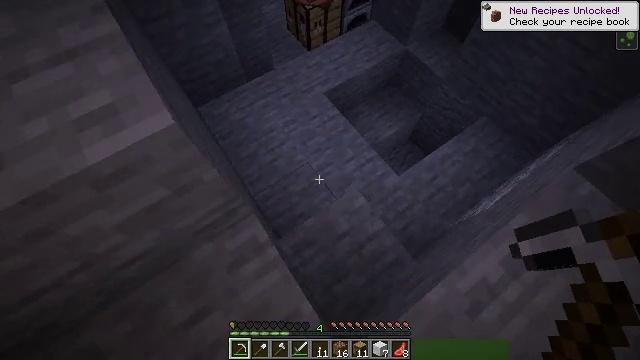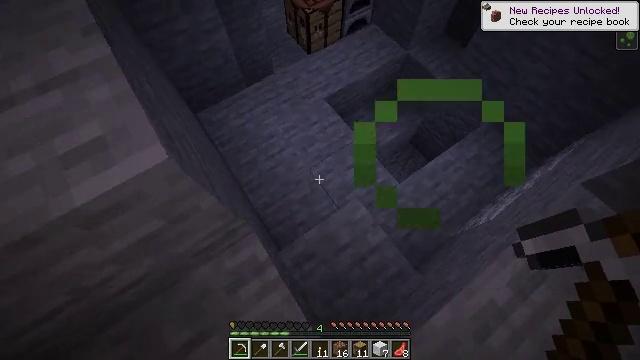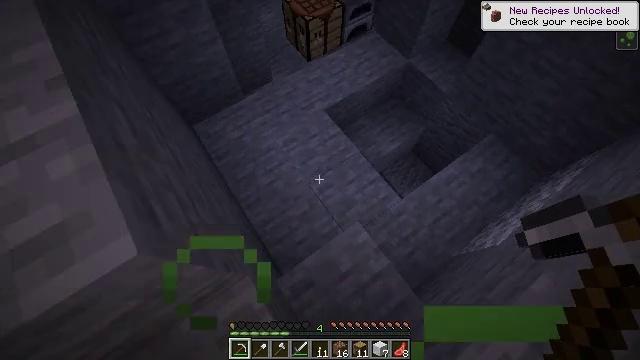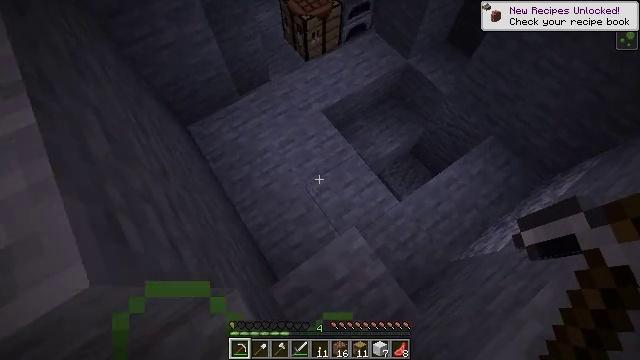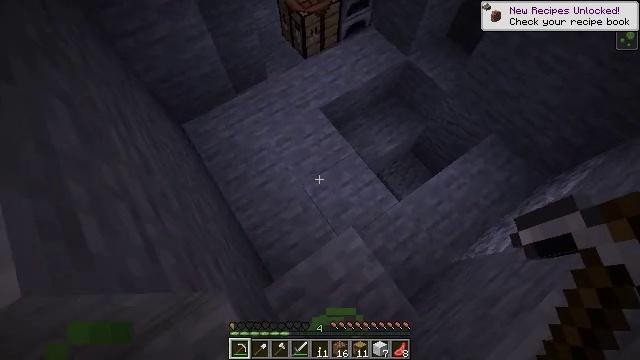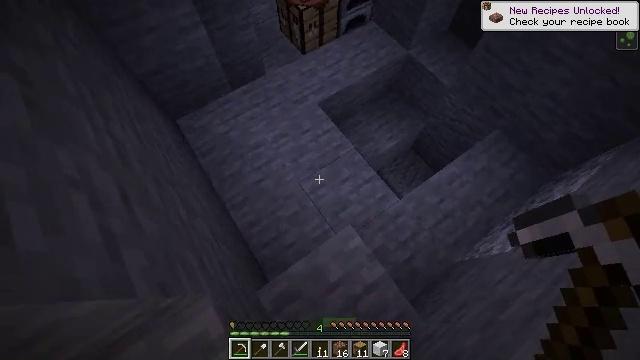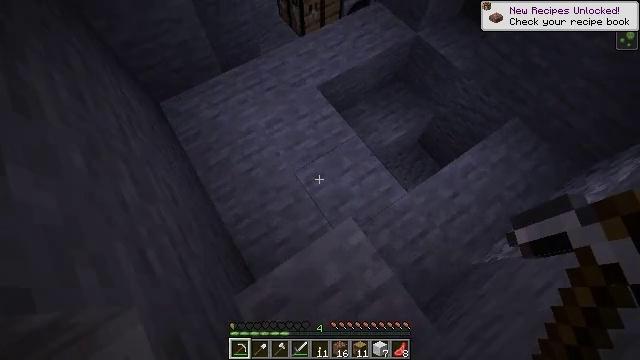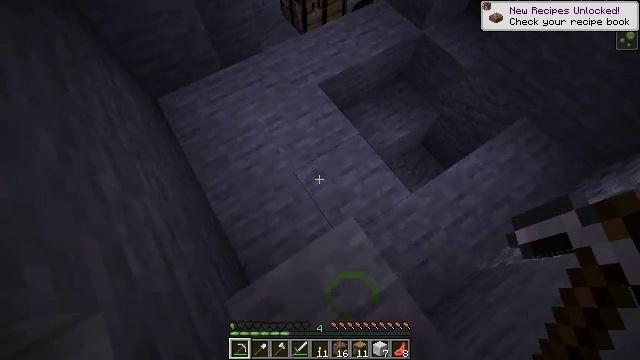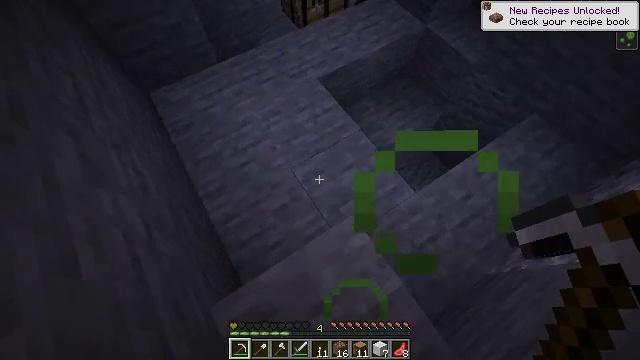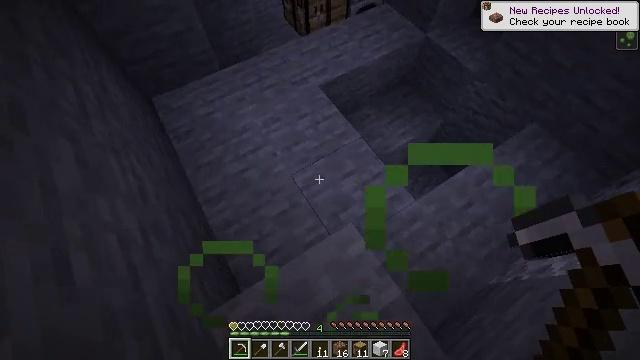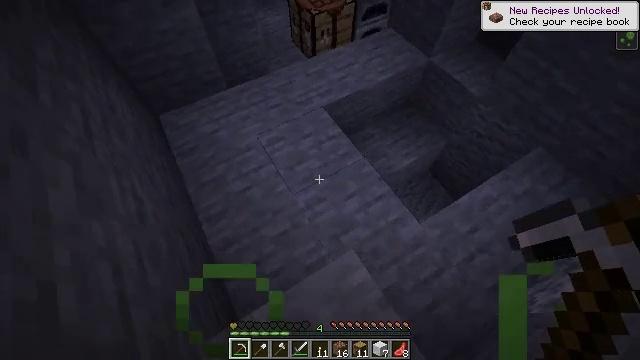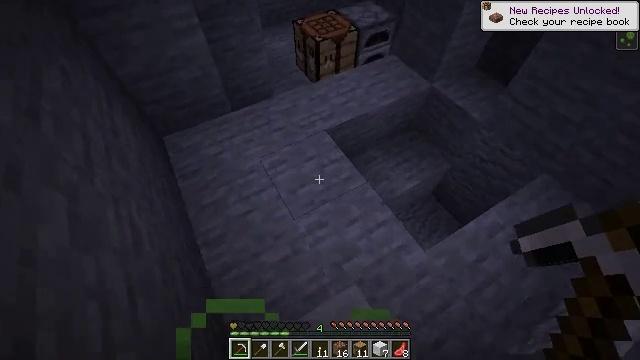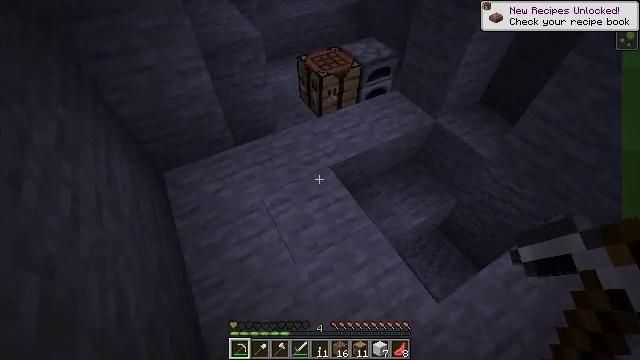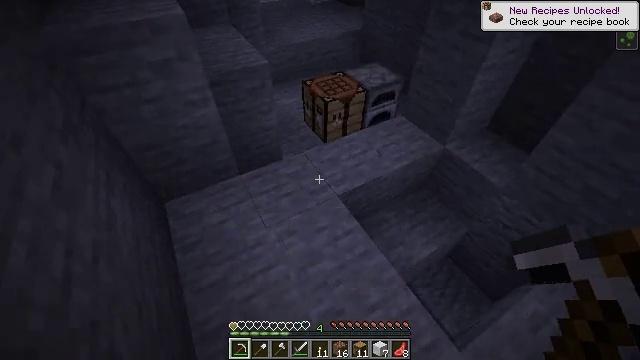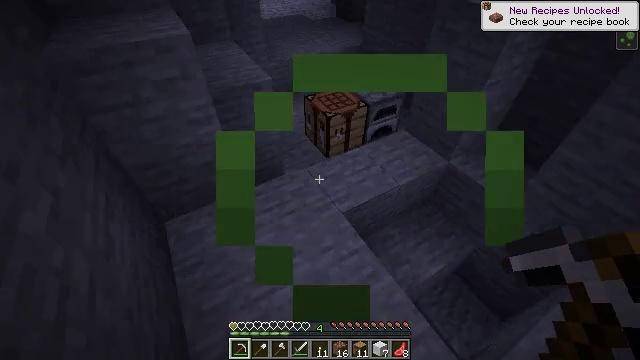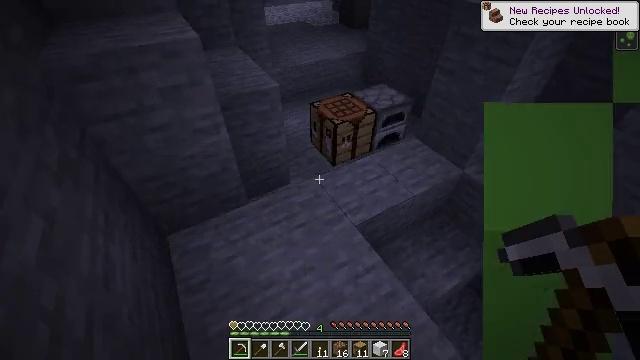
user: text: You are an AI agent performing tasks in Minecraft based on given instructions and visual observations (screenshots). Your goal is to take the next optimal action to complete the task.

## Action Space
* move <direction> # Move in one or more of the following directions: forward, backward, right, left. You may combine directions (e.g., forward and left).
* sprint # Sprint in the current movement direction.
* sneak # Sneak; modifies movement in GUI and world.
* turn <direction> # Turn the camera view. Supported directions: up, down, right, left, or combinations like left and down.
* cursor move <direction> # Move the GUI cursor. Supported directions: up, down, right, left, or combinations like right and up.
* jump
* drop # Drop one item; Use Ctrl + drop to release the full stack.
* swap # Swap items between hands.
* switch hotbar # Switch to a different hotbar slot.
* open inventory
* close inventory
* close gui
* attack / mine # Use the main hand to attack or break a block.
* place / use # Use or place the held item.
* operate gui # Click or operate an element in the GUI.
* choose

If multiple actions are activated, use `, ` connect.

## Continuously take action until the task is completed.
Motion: motion action
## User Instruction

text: Open a furnace and craft cooked mutton.
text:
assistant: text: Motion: move forward
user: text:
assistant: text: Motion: move forward
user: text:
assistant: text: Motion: no_op
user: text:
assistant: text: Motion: no_op
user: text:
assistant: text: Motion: no_op
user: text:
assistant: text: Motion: no_op
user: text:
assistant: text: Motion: no_op
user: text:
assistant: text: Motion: no_op
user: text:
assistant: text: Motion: turn up
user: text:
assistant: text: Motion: move forward, turn left and up
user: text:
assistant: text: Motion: move forward, turn up
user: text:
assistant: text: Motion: move forward and move left, turn up
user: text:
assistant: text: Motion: move forward and move left, turn up
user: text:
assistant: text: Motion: move forward and move left, turn up
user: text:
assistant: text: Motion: move forward and move left, turn up
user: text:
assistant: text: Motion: move forward and move left
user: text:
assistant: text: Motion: move forward, turn right and up
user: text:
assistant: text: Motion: move forward, turn right and up
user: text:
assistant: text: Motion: move forward, turn right and up
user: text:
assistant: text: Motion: move forward, turn right and up
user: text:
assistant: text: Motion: move forward, turn right and up
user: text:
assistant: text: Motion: move forward, turn right and up
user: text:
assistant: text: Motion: move forward, turn right and up
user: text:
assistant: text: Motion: move forward, turn right and up
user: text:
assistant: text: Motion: move forward
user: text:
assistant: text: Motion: move forward
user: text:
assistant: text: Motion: move forward
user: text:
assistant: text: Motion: move forward
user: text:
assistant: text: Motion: no_op
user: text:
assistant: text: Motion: no_op